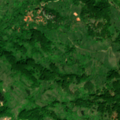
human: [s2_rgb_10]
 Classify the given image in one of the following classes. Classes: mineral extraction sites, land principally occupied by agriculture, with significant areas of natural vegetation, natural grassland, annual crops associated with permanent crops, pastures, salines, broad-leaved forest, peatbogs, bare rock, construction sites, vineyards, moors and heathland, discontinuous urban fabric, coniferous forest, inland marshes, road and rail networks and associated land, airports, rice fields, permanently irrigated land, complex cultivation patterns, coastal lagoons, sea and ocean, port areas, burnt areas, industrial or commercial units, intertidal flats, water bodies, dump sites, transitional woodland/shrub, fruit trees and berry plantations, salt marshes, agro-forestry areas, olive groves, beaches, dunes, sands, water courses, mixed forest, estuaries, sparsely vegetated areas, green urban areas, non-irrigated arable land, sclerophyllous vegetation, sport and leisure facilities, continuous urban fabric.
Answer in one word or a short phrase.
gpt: land principally occupied by agriculture, with significant areas of natural vegetation, broad-leaved forest, transitional woodland/shrub